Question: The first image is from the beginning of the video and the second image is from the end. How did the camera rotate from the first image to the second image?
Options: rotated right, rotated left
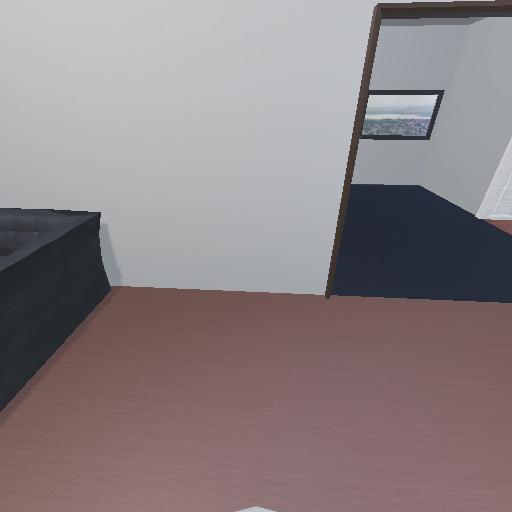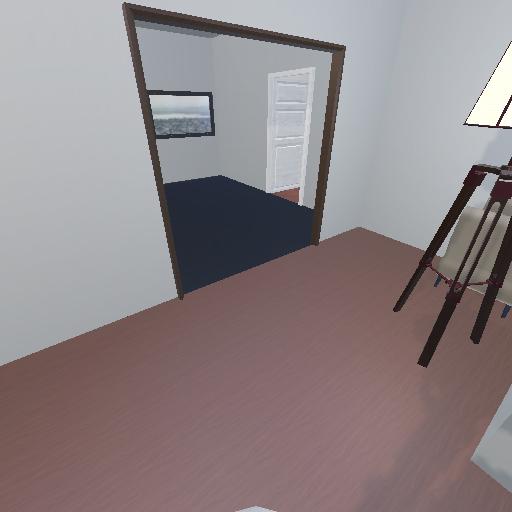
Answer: rotated right